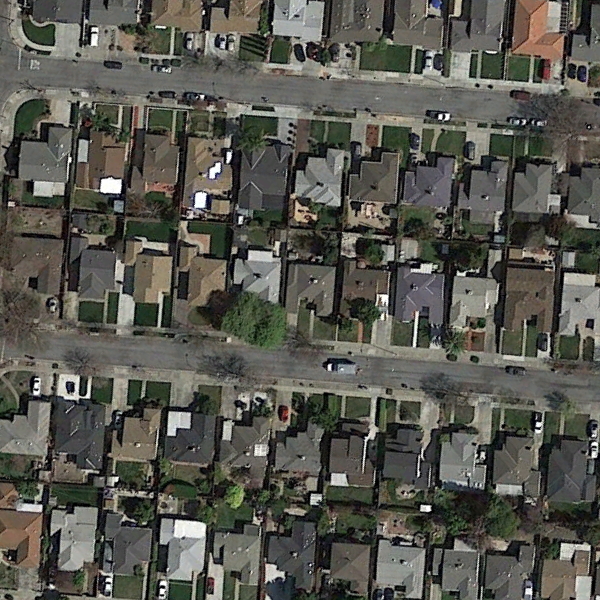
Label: DenseResidential